Field crop: maize
Growth stage: 2
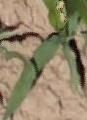
Species: maize